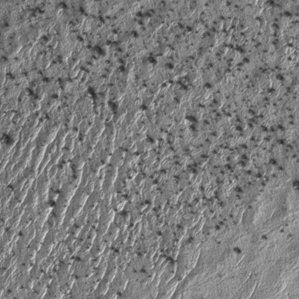
Label: frost